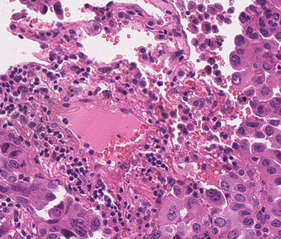
Tumor epithelial tissue: yes
Tumor-associated stroma tissue: yes
Normal tissue: no